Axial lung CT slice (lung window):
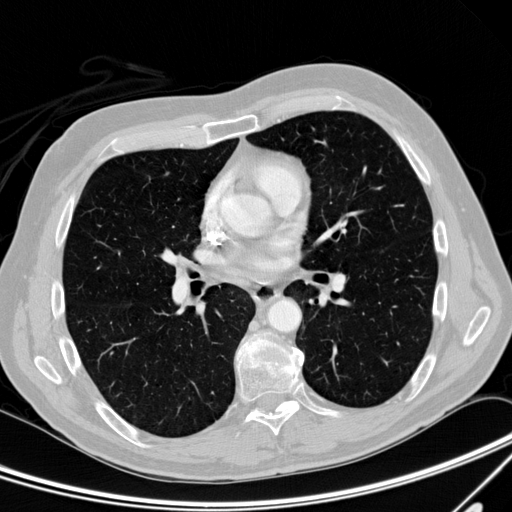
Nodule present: no